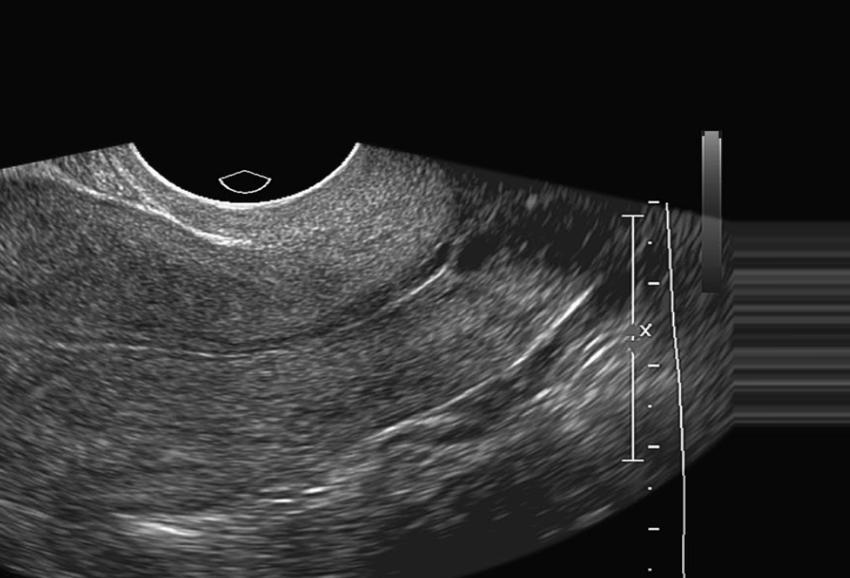
Label: notinfected